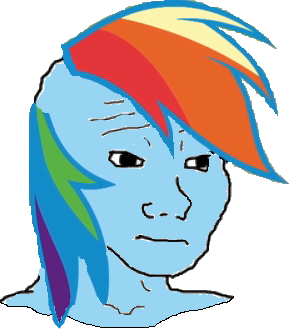
Label: 5_Animal